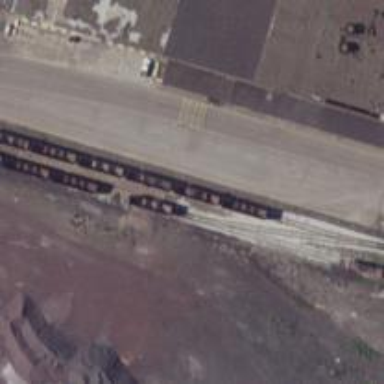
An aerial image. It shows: Railway spur service.